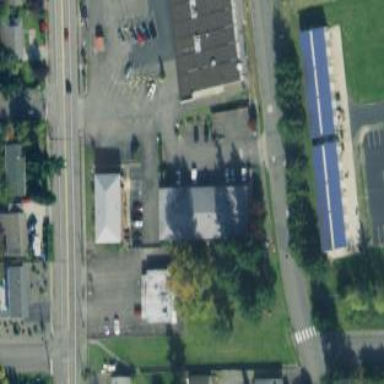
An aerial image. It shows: Retail area.